Question: I'm trying to access the mime.types file from a model in codeIgniter.
'''
function get_mime_type($filename, $mimePath = '../../assets'){
$fileext = substr(strrchr($filename, '.'), 1);
if (empty($fileext)) return (false);
$regex = "/^([\w\+\-\.\/]+)\s+(\w+\s)*($fileext\s)/i";
$lines = file("$mimePath/mime.types");
foreach($lines as $line){
if (substr($line, 0, 1) == '#') continue; // skip comments
$line = rtrim($line) . " ";
if (!preg_match($regex, $line, $matches)) continue; // no match to the extension
return ($matches[1]);
}
return (false); // no match at all
}
'''
I've already tried the following when I call it:
'''
$this->get_mime_type($filename, $mimePath = '../../assets');
$this->get_mime_type($filename, $mimePath = '/zenoir/assets');
$this->get_mime_type($filename, $mimePath = 'http://localhost:8080/zenoir/assets/mime.types');
'''
But no luck. The mime.types file is in the assets folder and the model is inzenoir/application/models

The error was:
A PHP Error was encountered
Severity: Warning
Message: file(../../assets/mime.types) [function.file]: failed to open stream: No such file or directory
Filename: models/files.php
Line Number: 46
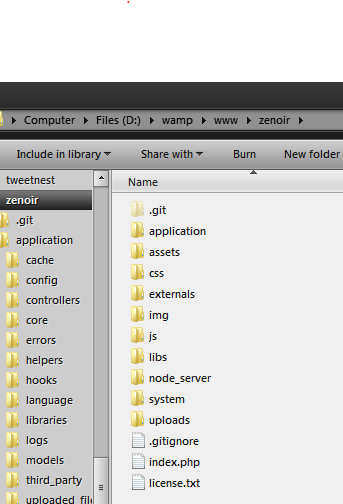
Answer: Why are you getting into so much trouble for the mime types, use <URL> instead.
'''
echo mime_content_type($mimePath.$filename);
'''
And the problem with your code is the path issue. Use 'BASEPATH' constant and traverse from there instead. You will omit all these sort of path issue.